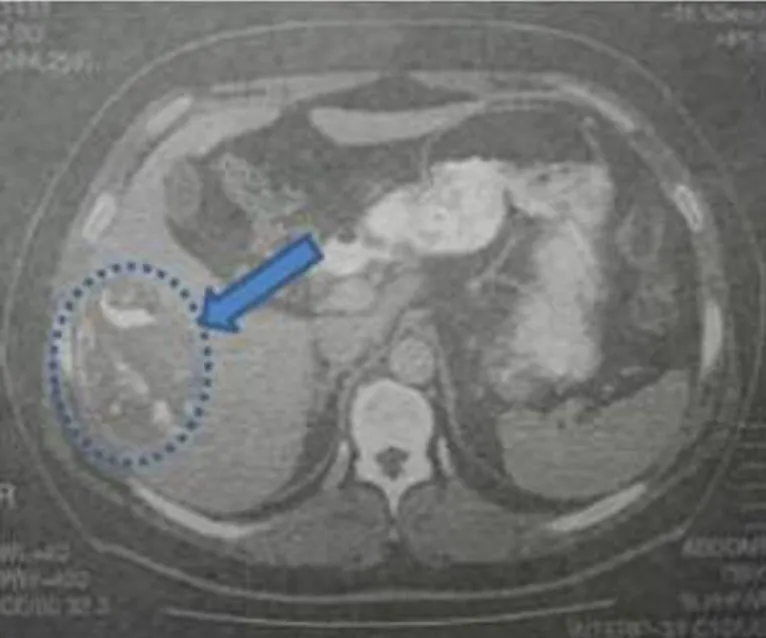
Abdominal computed tomography indicating a hepatic lesion with hyperdense walls, diffuse calcification, and foci of fat in the interior.
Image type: radiology (ct)